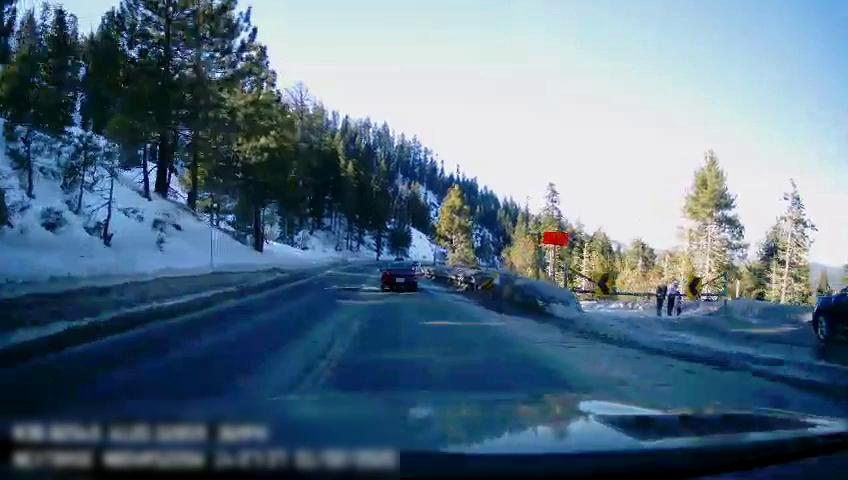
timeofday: Day
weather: Sunny
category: Drivable Space
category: Vehicles | SUV
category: Vehicles | Car
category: Pedestrians
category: Bicycles
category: Pedestrians
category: Lanes | Opposite Lane
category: Lanes | Opposite Lane
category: Lanes | Current Lane
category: Traffic | Signs
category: Traffic | Signs